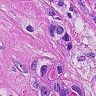
Metastatic tissue present: yes